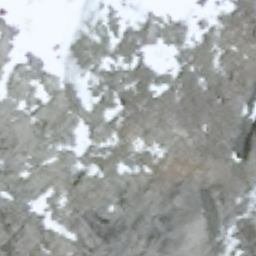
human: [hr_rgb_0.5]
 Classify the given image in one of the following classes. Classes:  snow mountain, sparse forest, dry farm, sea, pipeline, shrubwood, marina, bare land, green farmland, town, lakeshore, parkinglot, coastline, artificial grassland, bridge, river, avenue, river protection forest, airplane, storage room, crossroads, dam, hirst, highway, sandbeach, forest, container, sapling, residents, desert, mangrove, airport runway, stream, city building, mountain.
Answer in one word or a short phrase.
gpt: snow mountain